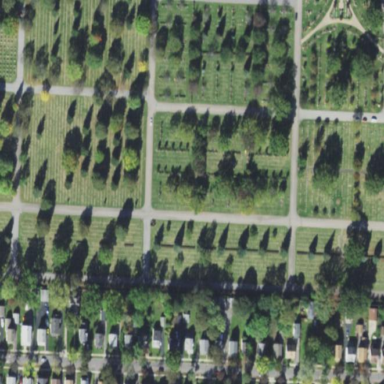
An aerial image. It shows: Historical memorial located in graveyard.